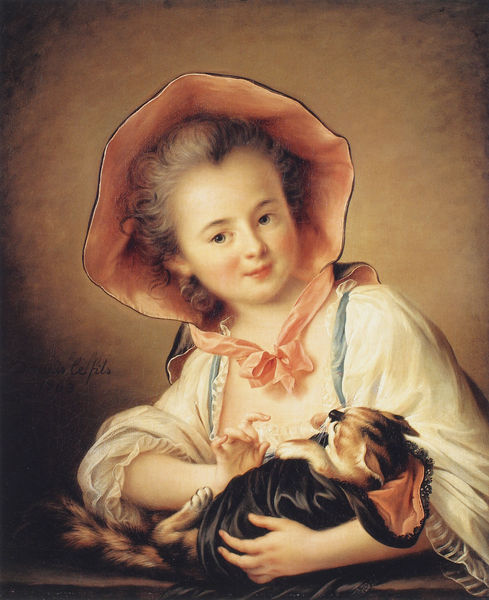
Titel: Junges Mädchen, mit einer Katze spielend
Künstler: Francois-Hubert Drouais
Institution: Privatsammlung
Schlagwörter: blau, gemälde, hand, kopf, weiß, mädchen, frau, hell, hut, hüte, kleid, kopfbedeckungen, mund, nase, rot, tuch, haube, schleife, jung, mütze, mützen, arm, augen, band, bluse, bildnis, portrait, porträt, signatur, kind, frontal, rosa, fell, schwanz, kopfbedeckung, magd, schlafen, weib, spielen, katze, kätzchen, pfote, biedermeier, eingewickelt, mädchenporträt, junge katze, mädelein, katzenpfote